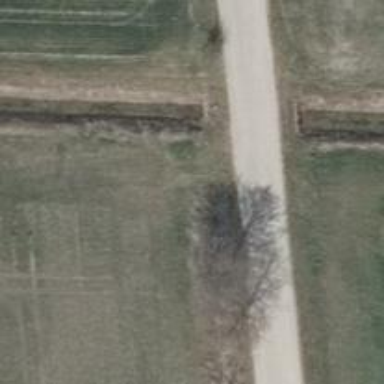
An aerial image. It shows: Track road crossing bridge with earth and grass surface. The track type is grade 4.